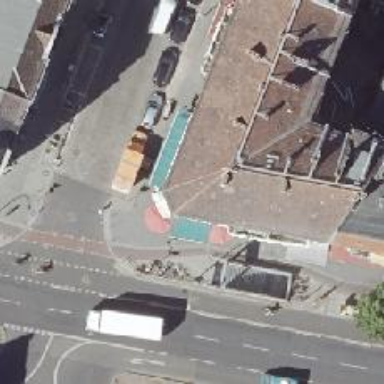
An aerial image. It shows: Greengrocer shop.